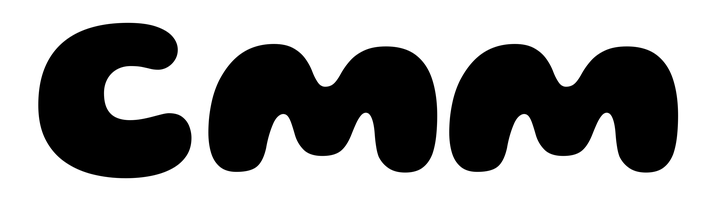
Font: Gluten_ExtraBold